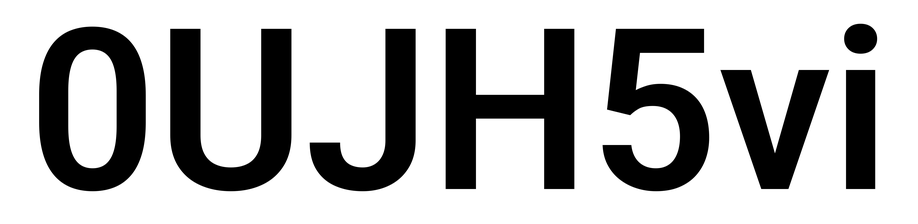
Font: Roboto_SemiBold